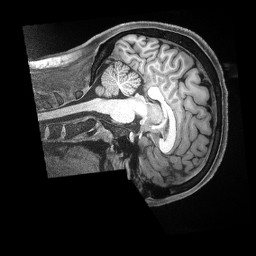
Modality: T1w
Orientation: sagittal
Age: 26
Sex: male
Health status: ill
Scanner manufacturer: siemens
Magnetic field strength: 3 T
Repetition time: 2.5 s
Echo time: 0.00181 s